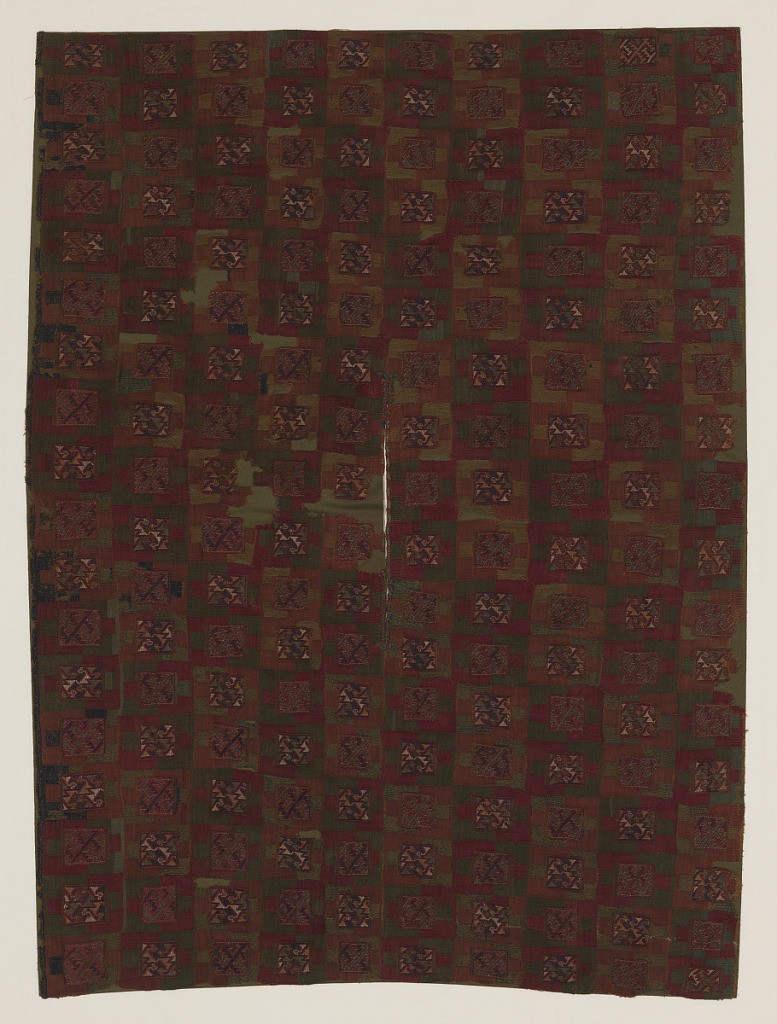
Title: Tunic
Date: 900–1200
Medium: linen and cotton Technique: tapestry weave (?)
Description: Poncho with neck opening, tapestry weave, with embroidered areas. Red and green in dark tones. Allover geometric pattern, highly stylized forms.